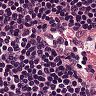
Metastatic tissue present: no